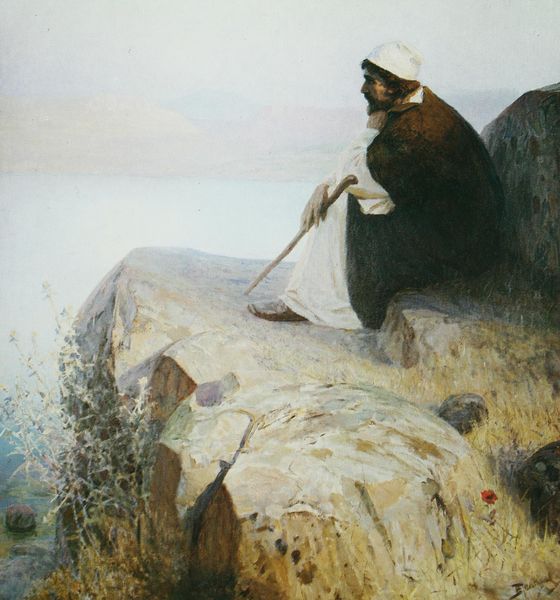
Titel: Meditation auf dem Berg
Künstler: Wassilij Dimitriewitsch Polenow
Standort: St. Petersburg
Institution: Russisches Museum
Schlagwörter: berg, blau, felsen, gemälde, himmel, mann, meer, schatten, umhang, wasser, weiß, wolken, gelb, landschaft, ocker, sitzen, ufer, blume, braun, haar, hell, hintergrund, hut, licht, profil, schwarz, ölbild, ausblick, blick, gras, rot, wolke, beige, haube, bart, kappe, mütze, bibel, kragen, stein, vollbart, schauen, öl, ferne, gräser, horizont, natur, strauch, weite, gewässer, sonne, sträucher, gewand, kutte, mantel, sitzend, pflanzen, tal, stock, hellblau, füße, küste, wellen, umrisse, beobachten, stab, reisig, trocken, fels, gipfel, risse, wüste, lila, nebel, violett, schlucht, steil, pause, rast, brandung, nachdenklich, aufstützen, betrachter, moses, denken, orient, abgrund, mohn, denker, tracht, maserung, verschwommen, verwischt, zeichnen, wanderer, dornen, mönch, diagonale, gesträuch, träumen, turban, hirte, schäfer, stecken, araber, ziegenhirte, ausguck, verweilen, schwraz, steilfelsen, kaftan, dornbusch, mohnblume, nomade, mantek, nachsinnen